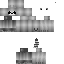
A female skeleton skin with pale skin, wearing white bald dressed in a red tshirt and red pants, featuring a closed mouth.